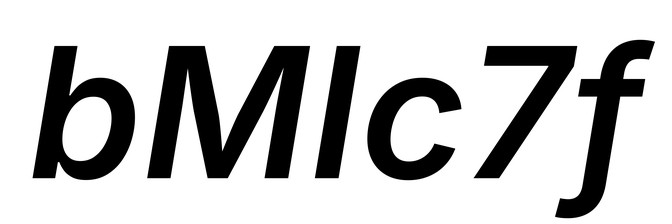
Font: Inter-Italic_SemiBold_Italic